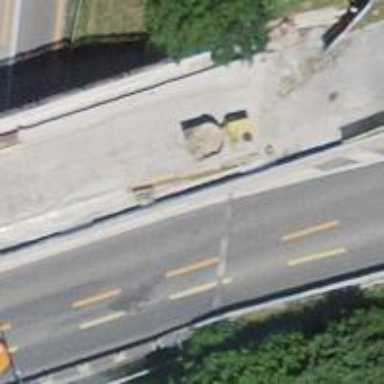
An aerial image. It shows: Secondary road bridge with advisory cycle lane made of asphalt.